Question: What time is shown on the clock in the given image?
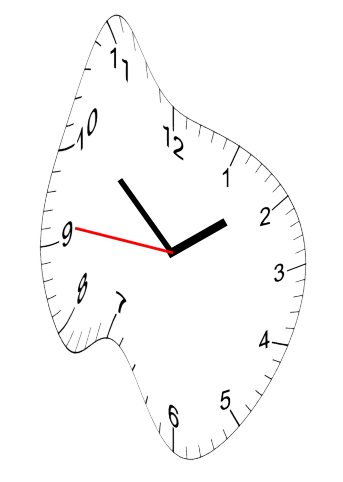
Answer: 01:51:46